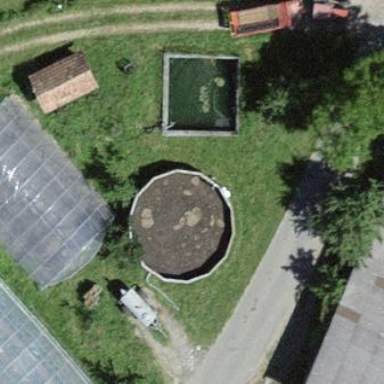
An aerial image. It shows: Storage tank created as man-made structure.